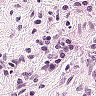
Metastatic tissue present: no